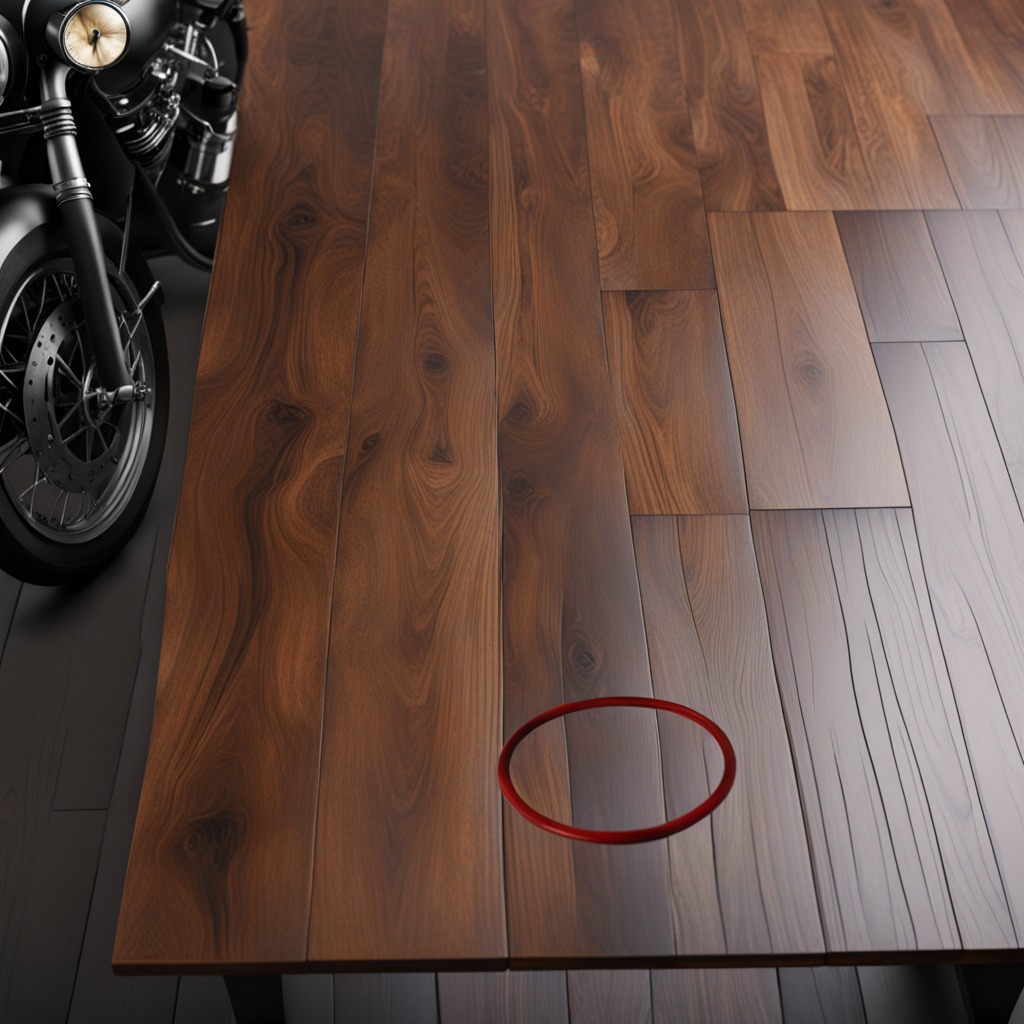
A rubber O-ring is lying on the oil-spilled wooden table in a vintage motorcycle garage.